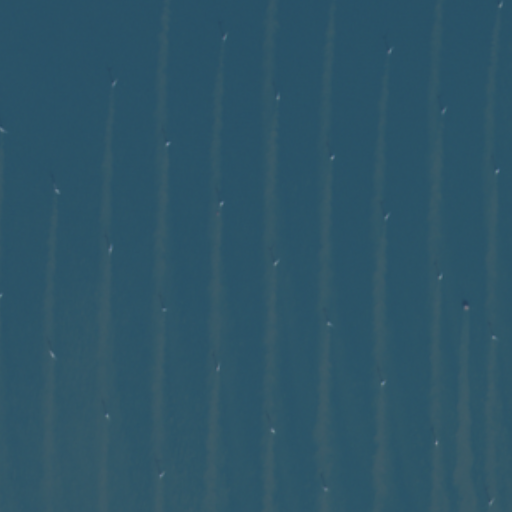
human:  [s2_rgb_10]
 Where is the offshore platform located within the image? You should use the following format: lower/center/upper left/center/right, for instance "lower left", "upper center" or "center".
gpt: The offshore platform is located in the center right of the image.
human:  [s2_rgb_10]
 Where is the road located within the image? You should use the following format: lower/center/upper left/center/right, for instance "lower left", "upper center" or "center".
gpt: There is no road in the image.